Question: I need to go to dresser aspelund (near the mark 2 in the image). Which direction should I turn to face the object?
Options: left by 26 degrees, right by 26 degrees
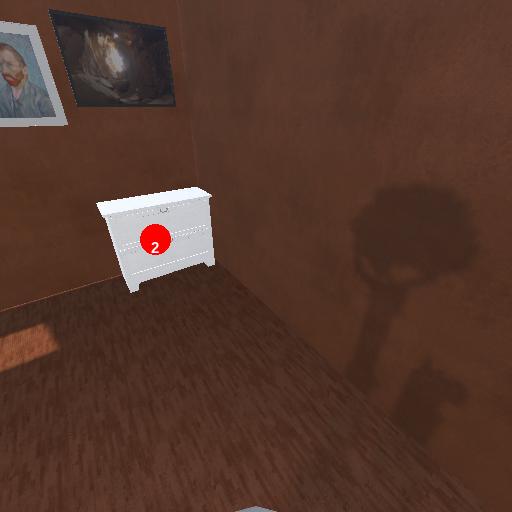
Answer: left by 26 degrees